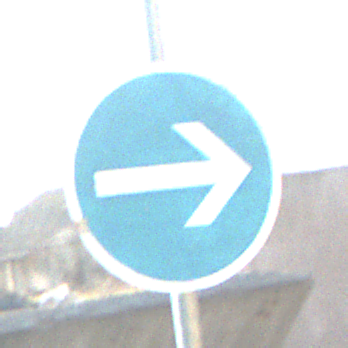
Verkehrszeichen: VorgeschriebeneFahrtrichtungHierRechts
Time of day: MorningAfternoon
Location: Outdoor (Suburban)
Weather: Clear
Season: NotSpecified
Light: Natural